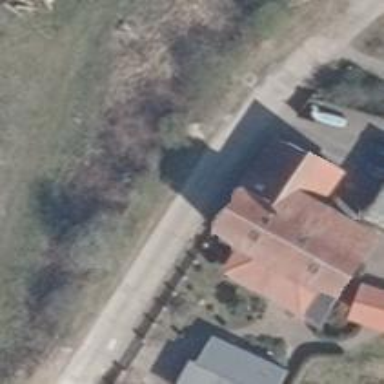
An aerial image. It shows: Residential road with concrete surface.